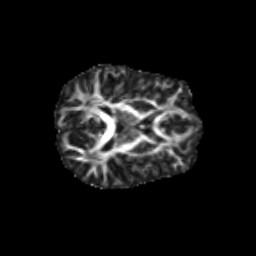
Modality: FA
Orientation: axial
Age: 47
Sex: female
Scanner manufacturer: siemens
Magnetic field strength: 3 T
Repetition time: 1.8 s
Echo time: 0.07 s